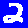
Digit: 2